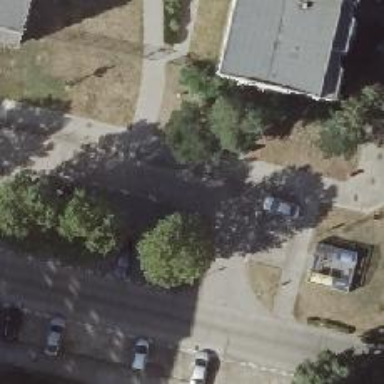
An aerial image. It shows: Bump for traffic calming.